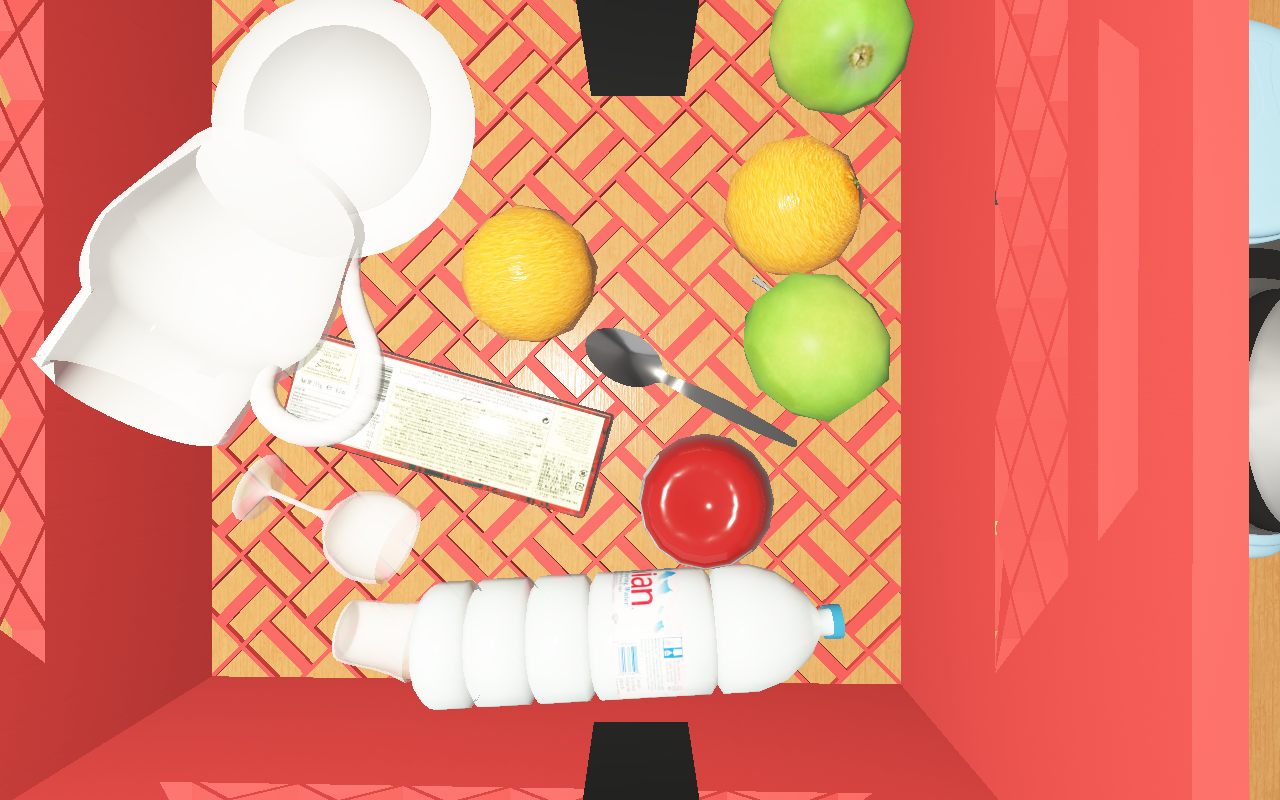
Objects in the scene:
carafe
water bottle
apple
orange
orange
plate
glass
wineglass
cereal box
biscuit box